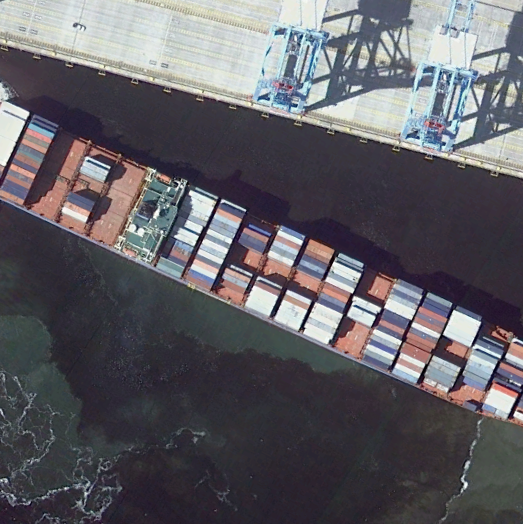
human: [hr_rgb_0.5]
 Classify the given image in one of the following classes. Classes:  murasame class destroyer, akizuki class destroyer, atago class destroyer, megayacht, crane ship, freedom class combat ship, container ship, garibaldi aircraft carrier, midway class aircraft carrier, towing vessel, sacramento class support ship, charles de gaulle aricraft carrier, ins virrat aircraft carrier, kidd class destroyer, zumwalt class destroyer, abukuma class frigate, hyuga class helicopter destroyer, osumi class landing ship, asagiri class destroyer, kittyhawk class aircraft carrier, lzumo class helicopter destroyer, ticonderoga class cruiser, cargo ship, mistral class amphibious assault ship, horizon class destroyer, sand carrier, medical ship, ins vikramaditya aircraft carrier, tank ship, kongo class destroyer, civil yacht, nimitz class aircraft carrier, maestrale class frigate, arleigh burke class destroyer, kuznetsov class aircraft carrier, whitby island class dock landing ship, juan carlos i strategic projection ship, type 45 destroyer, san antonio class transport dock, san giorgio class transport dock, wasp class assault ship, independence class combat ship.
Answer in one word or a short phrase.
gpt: Container ship